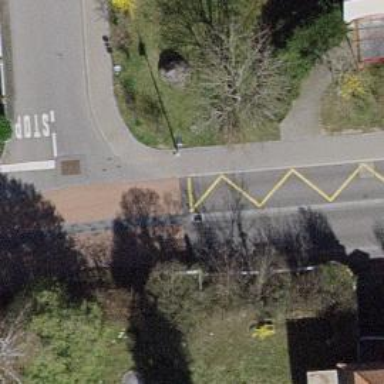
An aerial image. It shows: Bus stop with designated stop position for public transport.